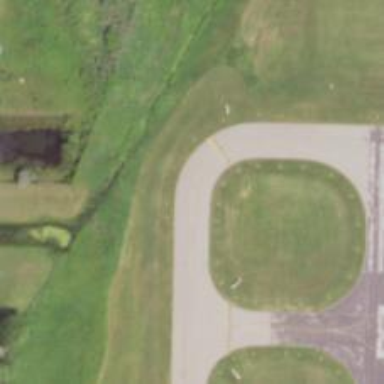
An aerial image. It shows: Image of taxiway at airport.